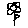
Label: flower